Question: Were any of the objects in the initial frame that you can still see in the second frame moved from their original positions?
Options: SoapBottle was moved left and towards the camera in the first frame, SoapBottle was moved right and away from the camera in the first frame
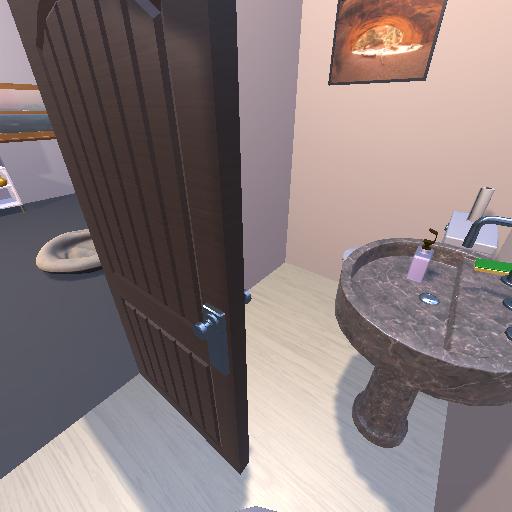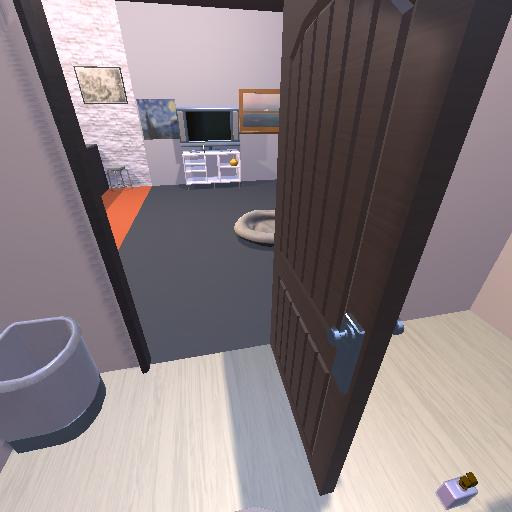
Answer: SoapBottle was moved left and towards the camera in the first frame